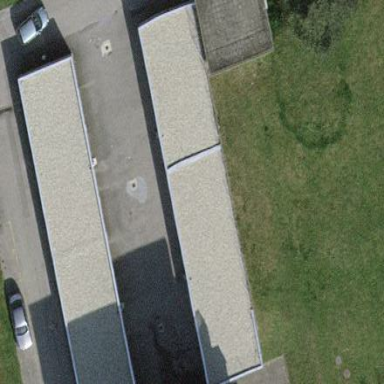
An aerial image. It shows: Group of garages.